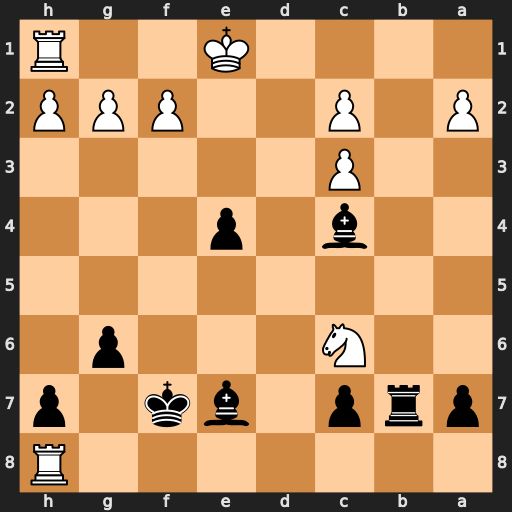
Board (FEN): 7R/prp1bk1p/2N3p1/8/2b1p3/2P5/P1P2PPP/4K2R
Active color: b
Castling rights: K
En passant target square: -
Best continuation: Rb1+ Kd2 Bg5+ f4 Bxf4#